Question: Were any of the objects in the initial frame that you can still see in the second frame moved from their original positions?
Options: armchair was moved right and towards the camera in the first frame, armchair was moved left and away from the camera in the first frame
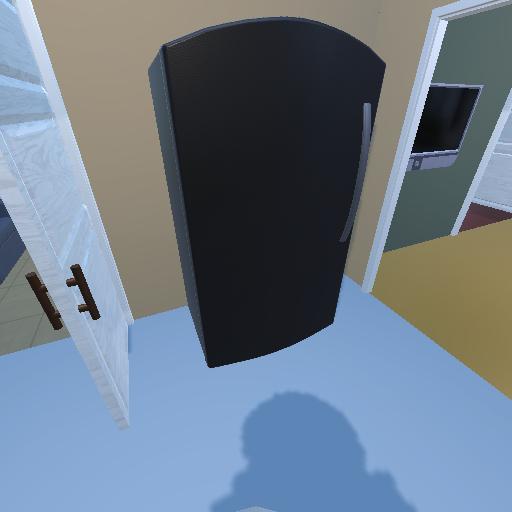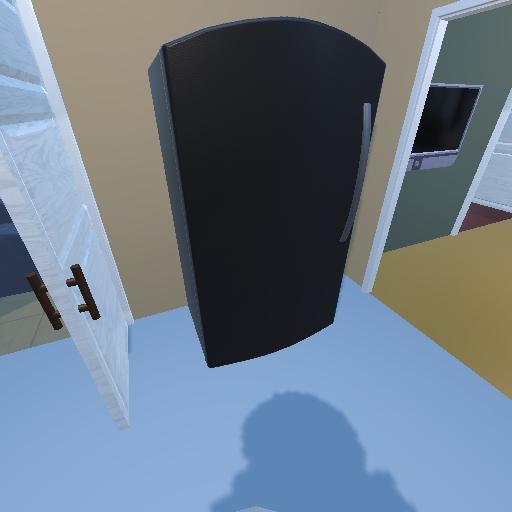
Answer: armchair was moved right and towards the camera in the first frame